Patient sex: M
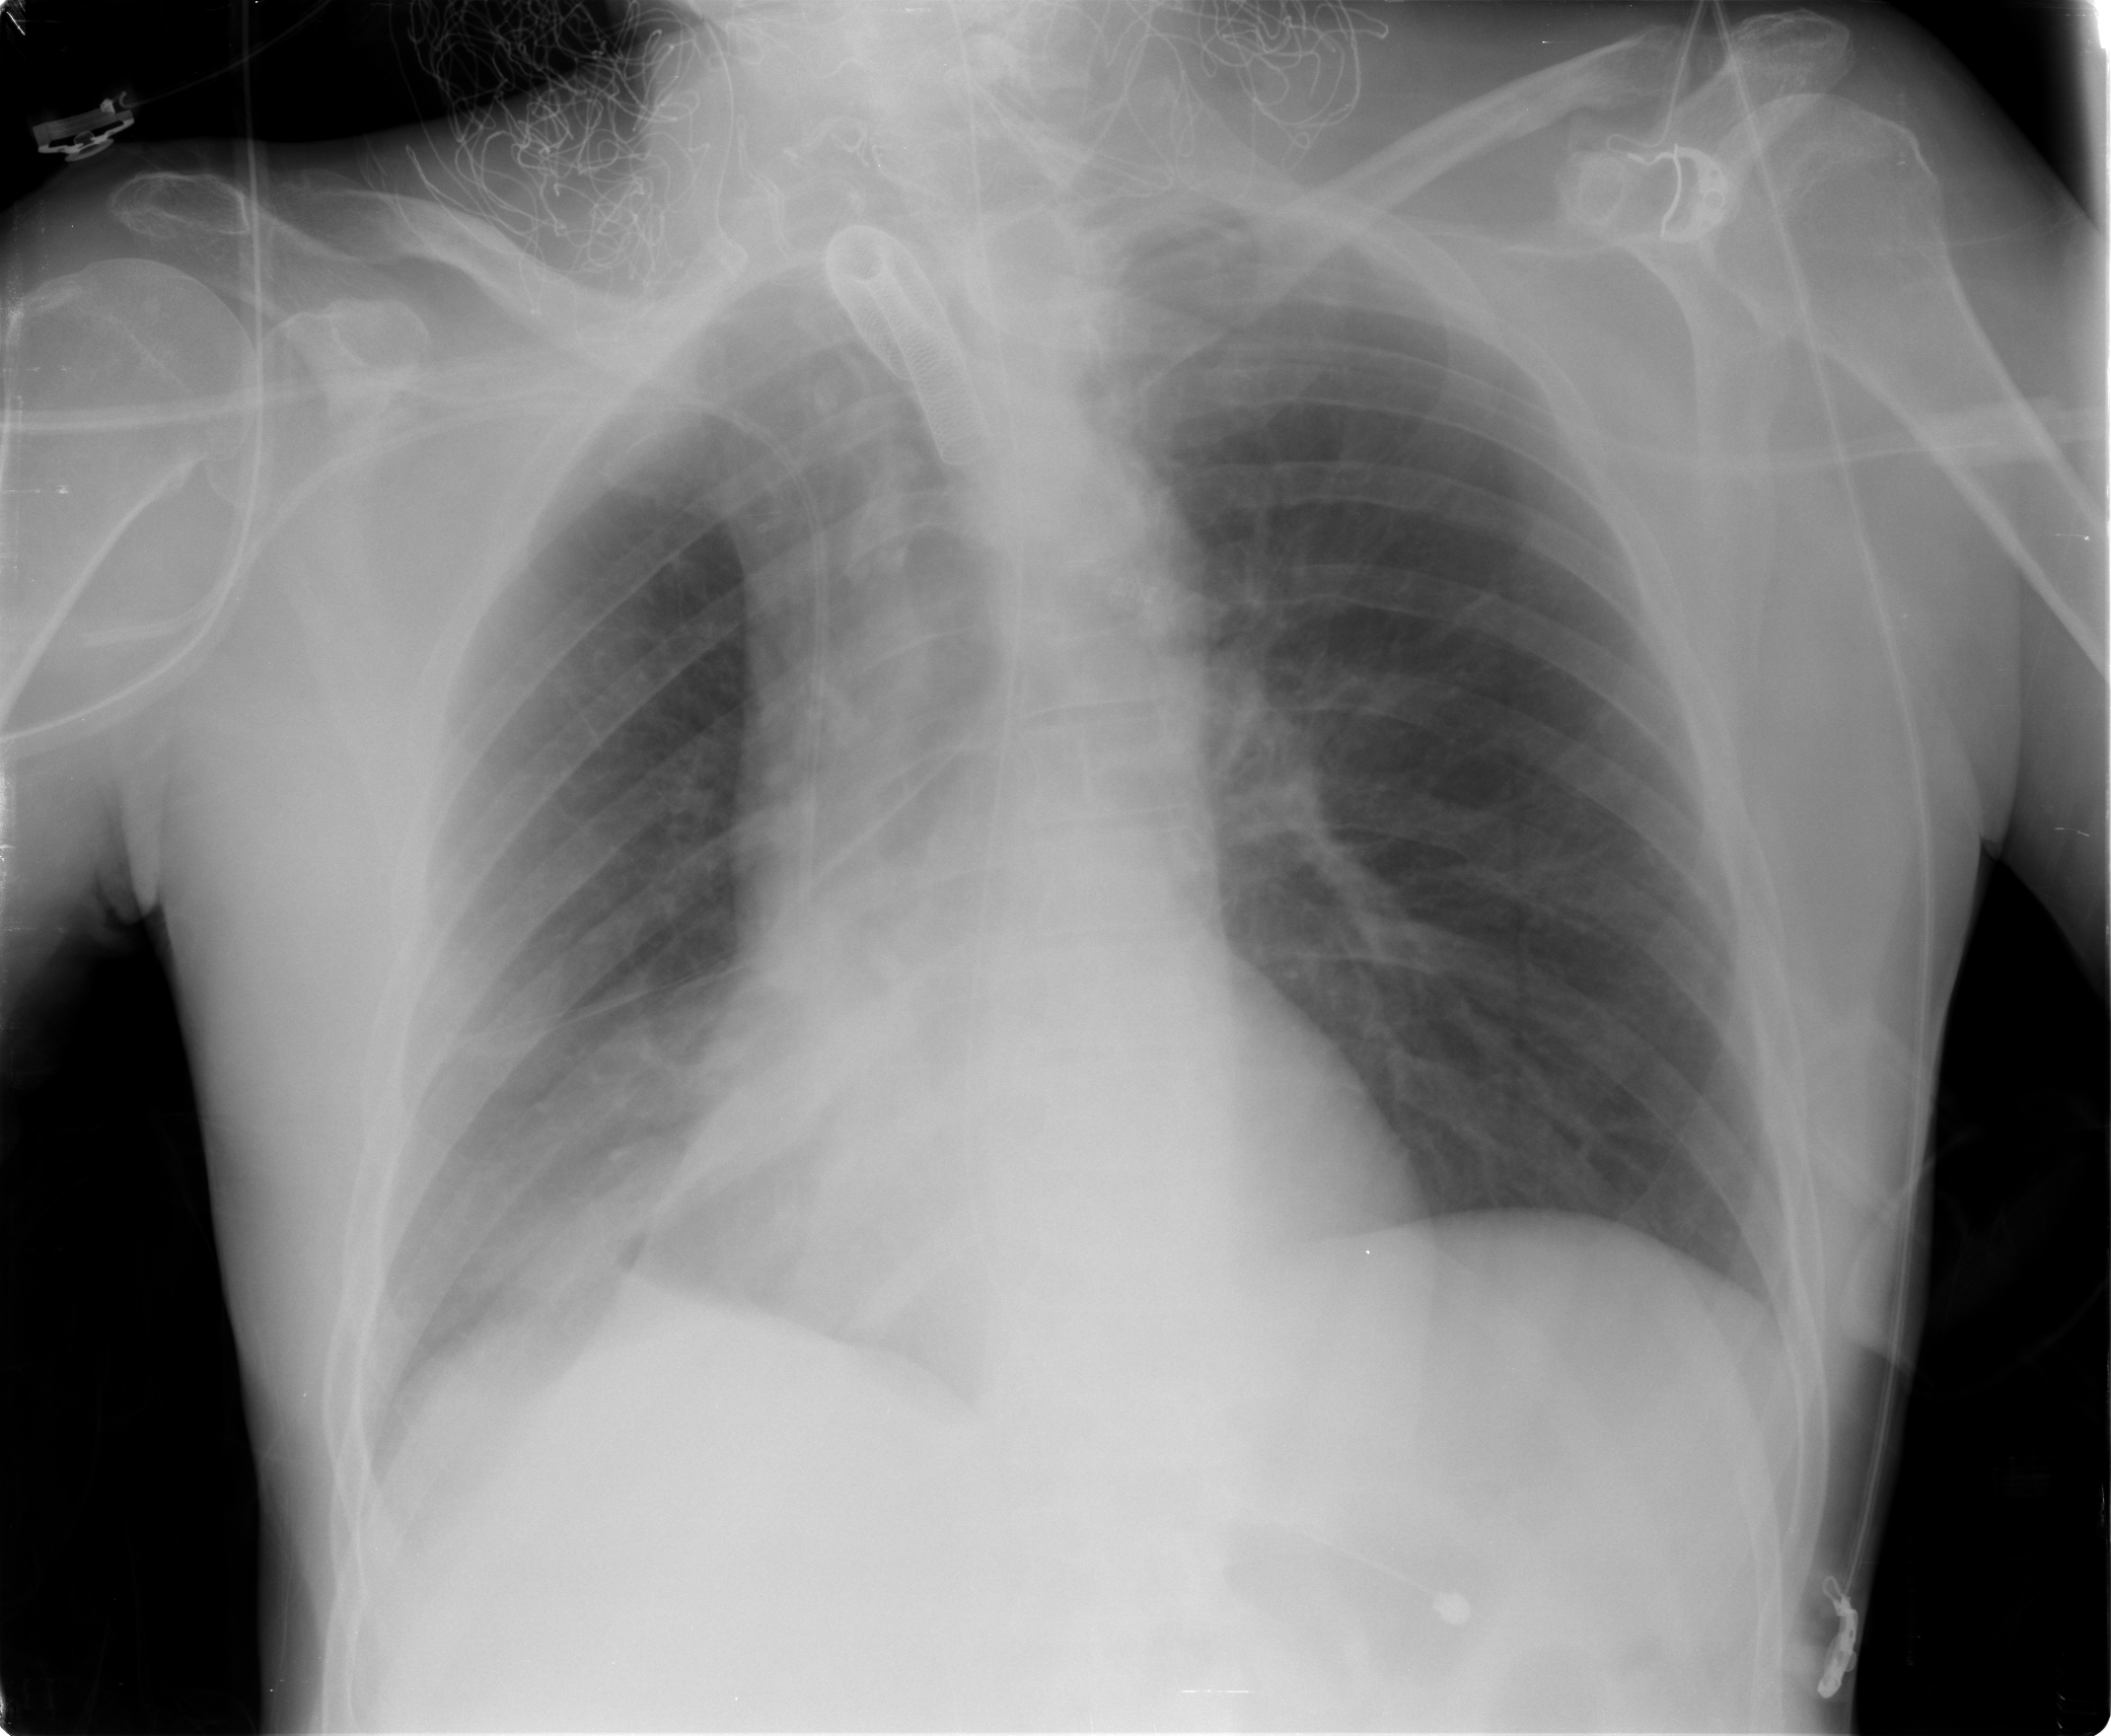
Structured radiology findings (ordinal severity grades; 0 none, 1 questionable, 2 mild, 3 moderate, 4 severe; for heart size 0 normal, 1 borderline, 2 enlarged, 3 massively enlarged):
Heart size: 0
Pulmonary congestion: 0
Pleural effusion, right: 2
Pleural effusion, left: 0
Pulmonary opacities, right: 0
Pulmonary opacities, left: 0
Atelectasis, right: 2
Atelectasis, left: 0